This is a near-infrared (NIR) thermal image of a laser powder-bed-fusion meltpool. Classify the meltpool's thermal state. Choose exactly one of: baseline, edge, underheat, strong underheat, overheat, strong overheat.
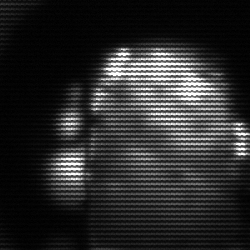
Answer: baseline